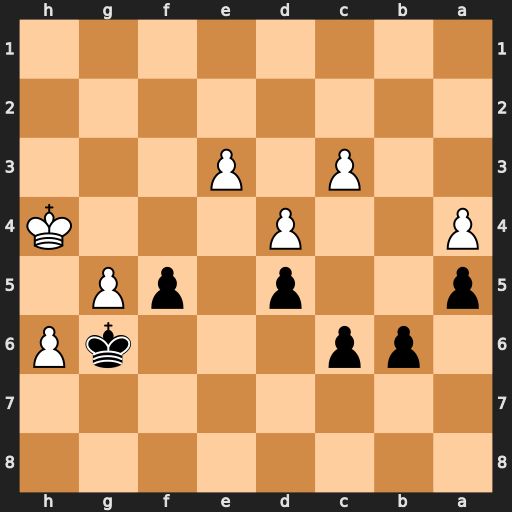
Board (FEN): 8/8/1pp3kP/p2p1pP1/P2P3K/2P1P3/8/8
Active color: b
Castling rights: -
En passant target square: -
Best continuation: b5 axb5 cxb5